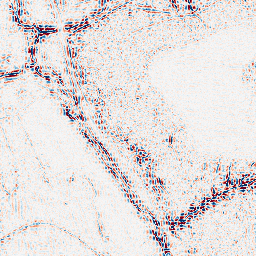
Category: wavelet
Decomposition family: wavelet_dwt
Decomposition parameters: wavelet: db8
level: 2
Upsampling method: quintic
Upsampling parameters: scale: 2
Upsampling scale: 2